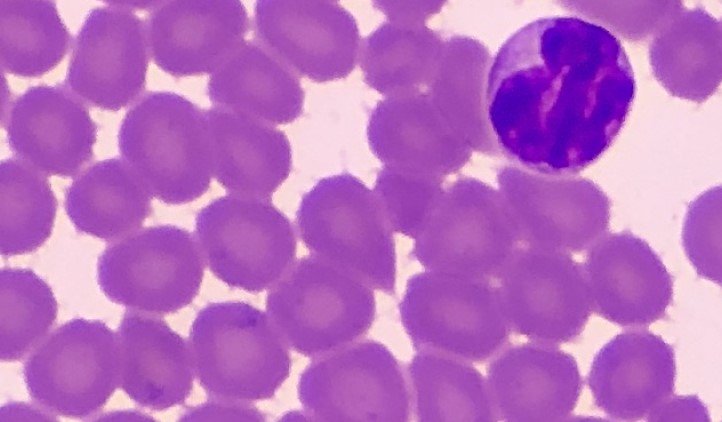
White blood cell type: Lymphocyte